Brain MRI, t1w sequence, axial 2D slice.
Patient: age 35, sex F, weight 95 kg, height 1.95 m
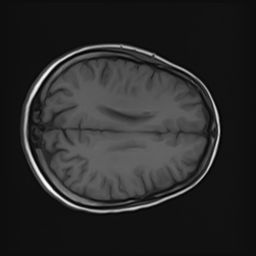